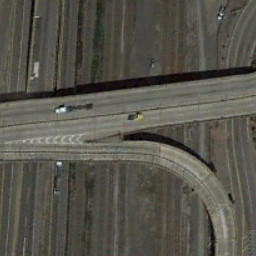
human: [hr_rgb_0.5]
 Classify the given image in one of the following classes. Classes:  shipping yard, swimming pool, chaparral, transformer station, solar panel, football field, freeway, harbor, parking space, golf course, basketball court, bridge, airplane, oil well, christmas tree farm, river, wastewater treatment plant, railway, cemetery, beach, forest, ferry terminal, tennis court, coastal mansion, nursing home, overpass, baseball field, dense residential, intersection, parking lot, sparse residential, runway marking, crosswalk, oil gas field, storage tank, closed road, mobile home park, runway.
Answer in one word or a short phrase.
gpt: overpass